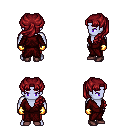
a pixel art fantasy rpg character, male body template, dark elf, purple skin, red robe, red pants, brunette princess hairstyle, gold gloves, maroon shoes, four views (front, back, left, right), 2x2 character sprite sheet, small pixel art, hard edges, no anti-aliasing